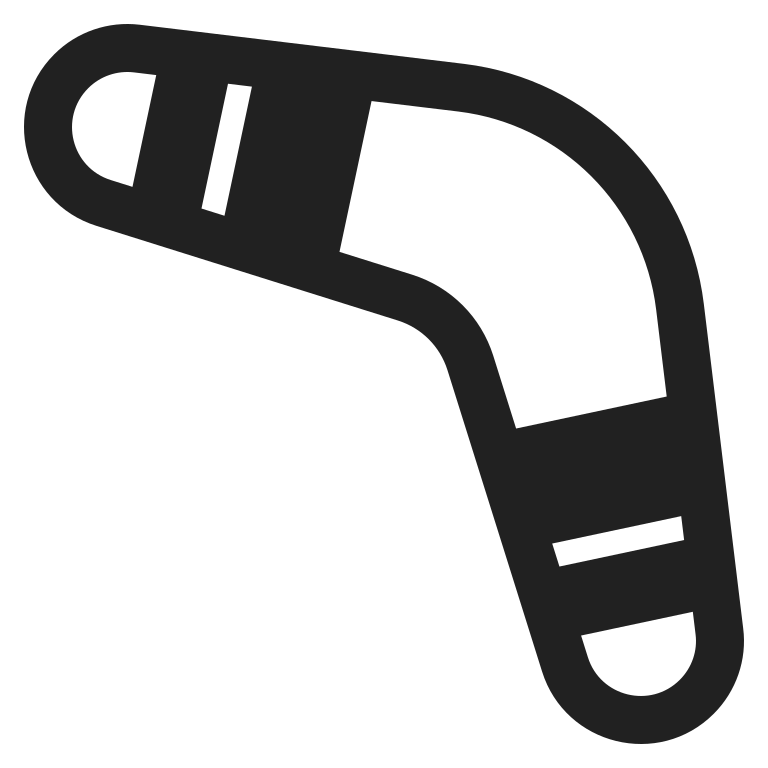
boomerang high contrast